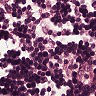
Metastatic tissue present: no